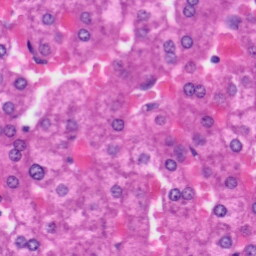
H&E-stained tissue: Liver